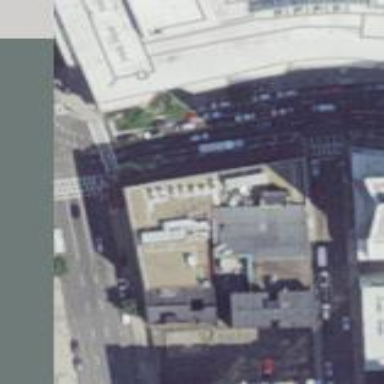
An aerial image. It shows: Part of building.